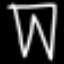
Label: pants